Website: walmart
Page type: receipt
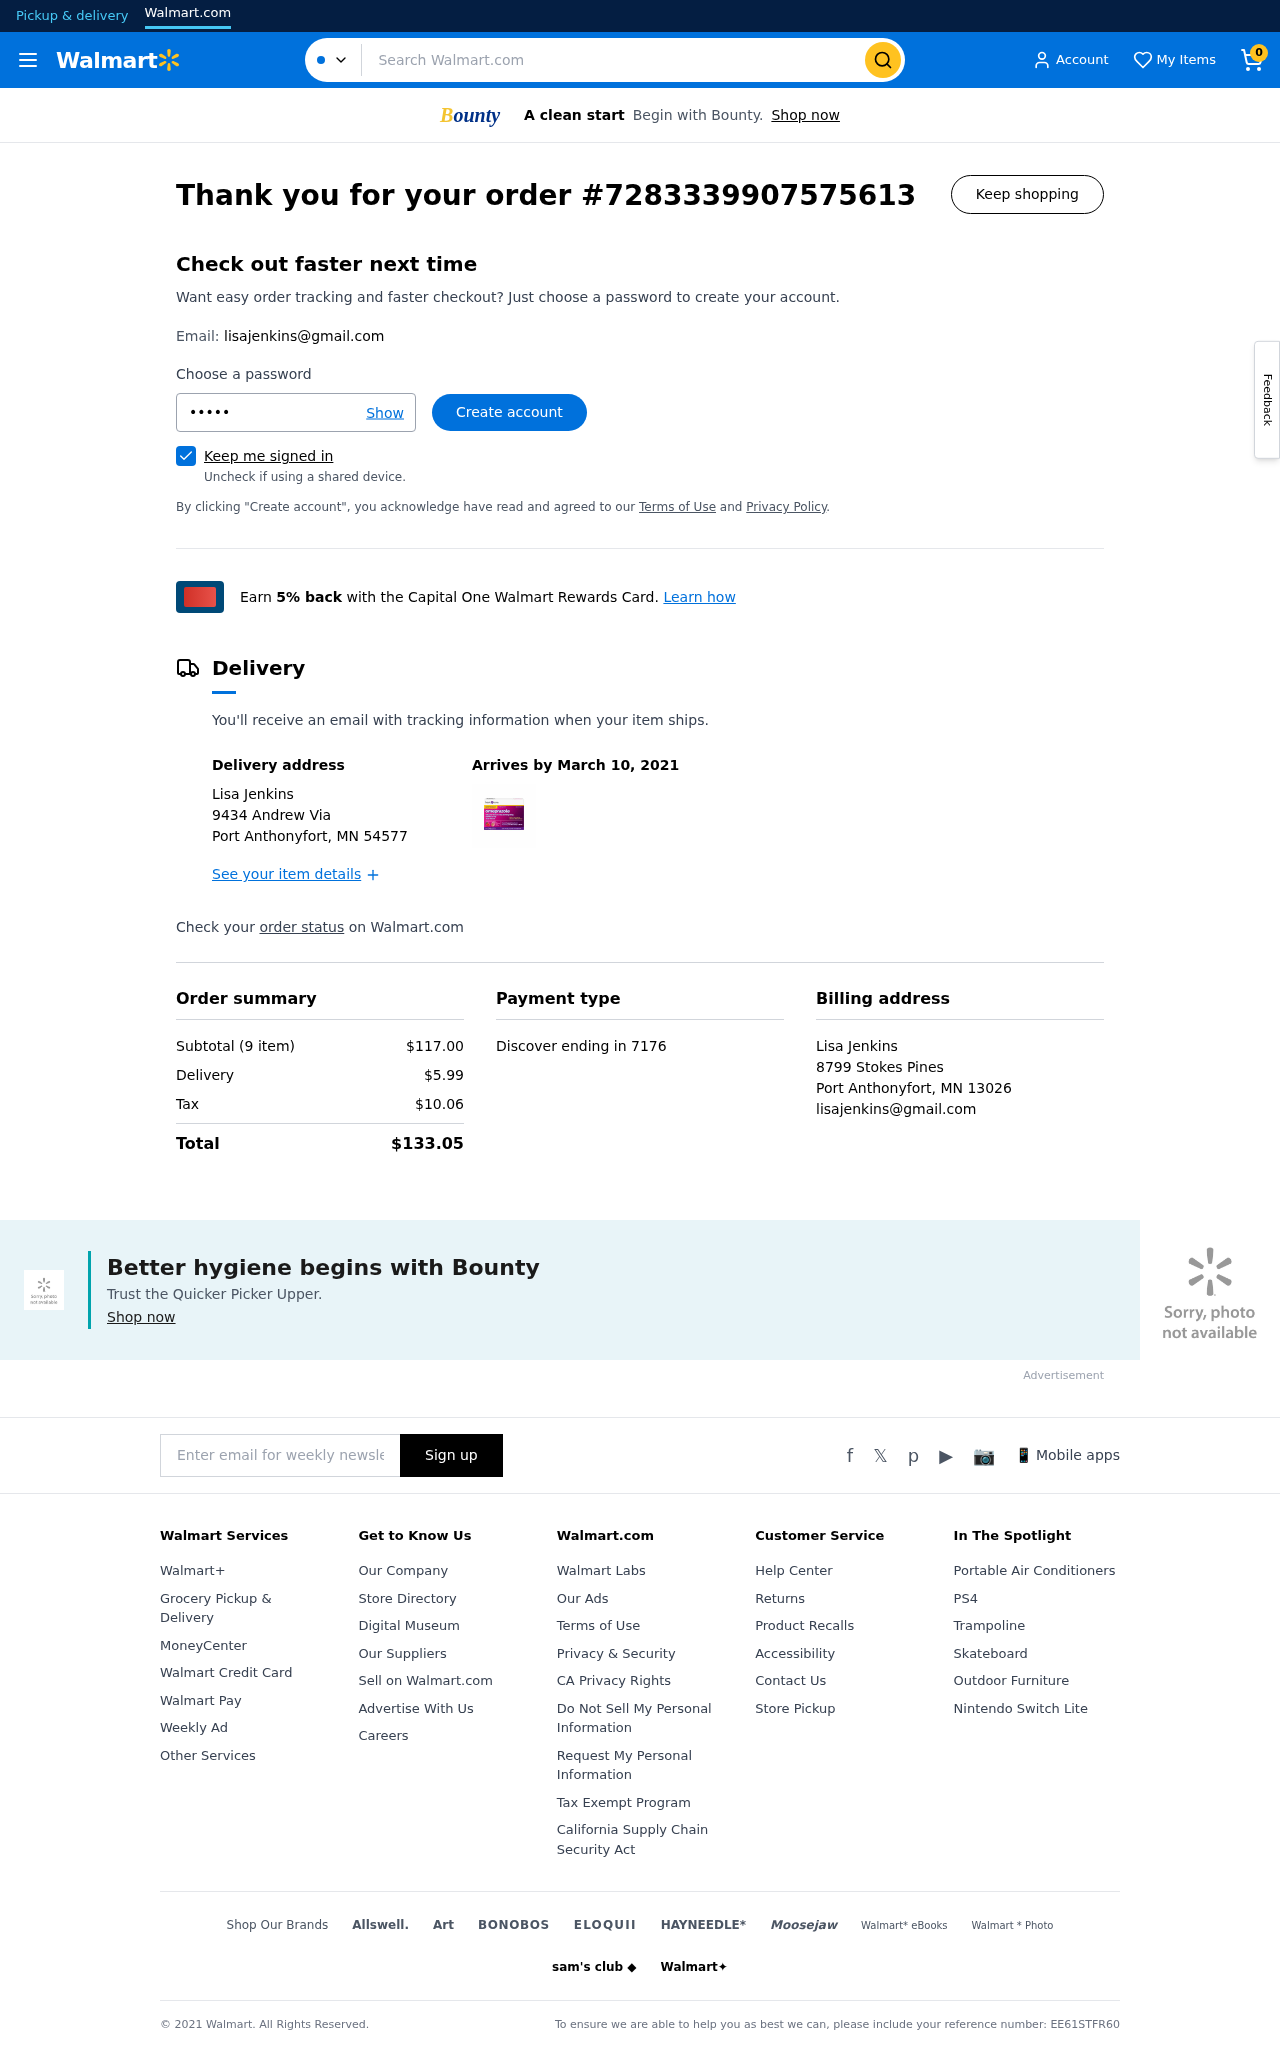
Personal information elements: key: PII_CARD_LAST4
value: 7176
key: PII_CARD_TYPE
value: Discover
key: PII_CITY_STATE_ZIP
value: Port Anthonyfort, MN 54577
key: PII_CITY_STATE_ZIP2
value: Port Anthonyfort, MN 13026
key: PII_EMAIL
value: lisajenkins@gmail.com
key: PII_EMAIL2
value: lisajenkins@gmail.com
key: PII_FULLNAME
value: Lisa Jenkins
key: PII_FULLNAME2
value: Lisa Jenkins
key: PII_STREET
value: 9434 Andrew Via
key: PII_STREET2
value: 8799 Stokes Pines
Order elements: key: ORDER_NUM_ITEMS
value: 0
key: ORDER_ID
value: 7283339907575613
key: ORDER_DELIVERY_DATE
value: March 10, 2021
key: ORDER_NUM_ITEMS
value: Subtotal (9 item)
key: ORDER_SUBTOTAL
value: $117.00
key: ORDER_SHIPPING_COST
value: $5.99
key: ORDER_TAX
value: $10.06
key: ORDER_TOTAL
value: $133.05
Search elements: key: HEADER_SEARCH
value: Search Walmart.com